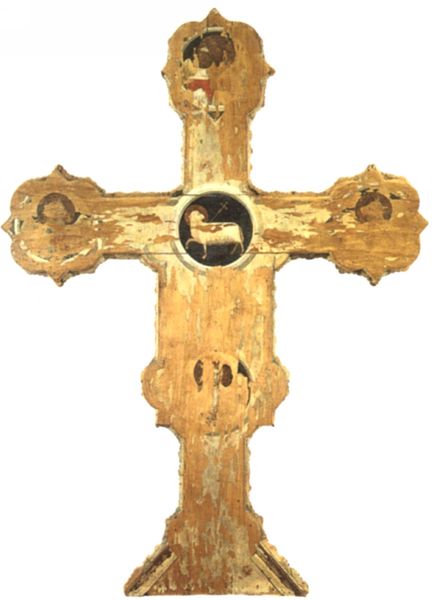
Titel: Kreuz
Künstler: Giotto di Bondone
Institution: Padua, Museo Civico
Schlagwörter: weiß, gelb, holz, schwarz, alt, sockel, gold, kreis, rund, farbig, stab, bemalt, foto, lamm, schaf, kreuz, heiligenschein, heilige, bemalung, schaft, fassung, schwar, beschädigt, lamm gottes, agnus dei, abgeblättert, kruxifix, chakren, kreuxifix